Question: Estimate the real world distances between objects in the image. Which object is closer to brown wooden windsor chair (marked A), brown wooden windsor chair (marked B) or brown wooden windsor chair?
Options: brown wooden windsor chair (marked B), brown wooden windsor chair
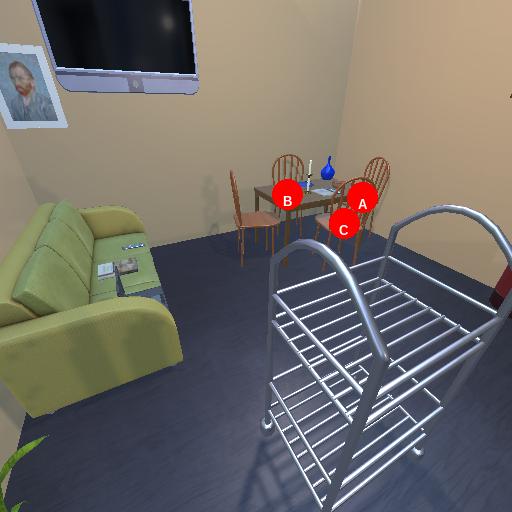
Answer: brown wooden windsor chair (marked B)